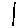
Label: line